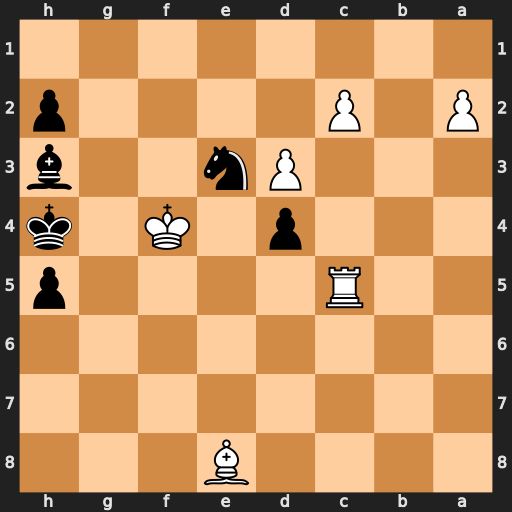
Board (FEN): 4B3/8/8/2R4p/3p1K1k/3Pn2b/P1P4p/8
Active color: b
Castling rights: -
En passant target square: -
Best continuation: Ng2+ Kf3 Ne1+